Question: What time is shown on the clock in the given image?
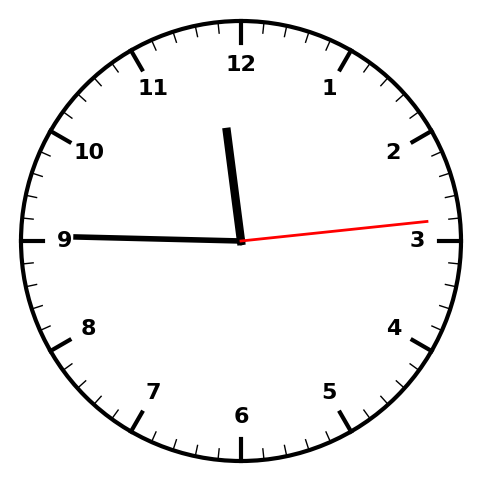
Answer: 11:45:14